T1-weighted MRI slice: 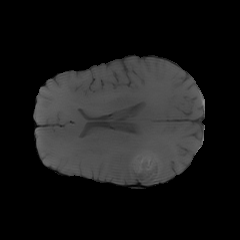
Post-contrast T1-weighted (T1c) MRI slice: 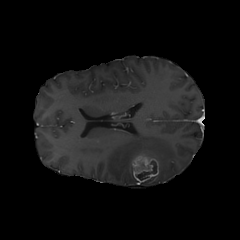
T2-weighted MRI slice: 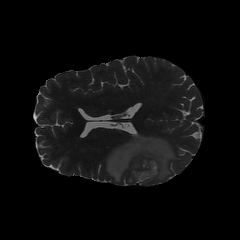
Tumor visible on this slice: yes